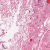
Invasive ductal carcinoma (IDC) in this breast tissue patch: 0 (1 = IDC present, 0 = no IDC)